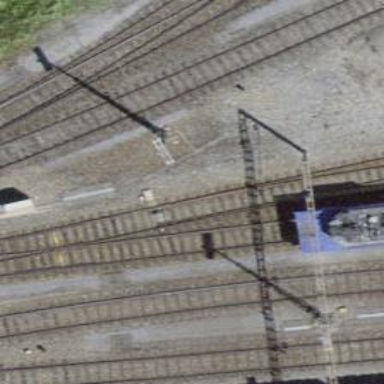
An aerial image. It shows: Railway switch.